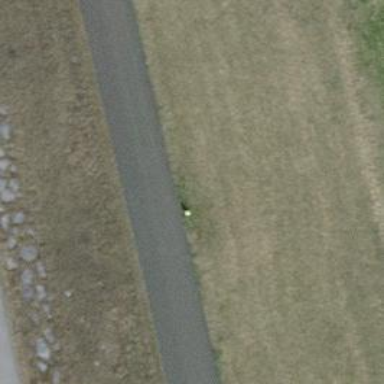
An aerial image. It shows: Asphalt path with grade1 tracktype and embankment.